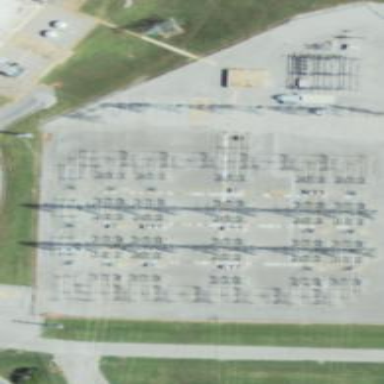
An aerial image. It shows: Power substation.